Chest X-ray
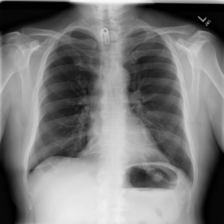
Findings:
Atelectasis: negative
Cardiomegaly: negative
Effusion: negative
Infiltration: negative
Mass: negative
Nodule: negative
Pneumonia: negative
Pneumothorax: negative
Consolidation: negative
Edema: negative
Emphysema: negative
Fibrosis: negative
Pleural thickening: negative
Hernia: negative